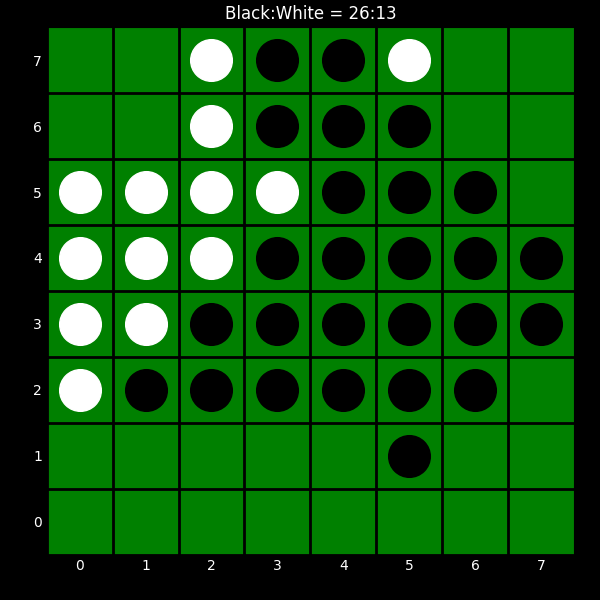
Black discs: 26
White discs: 13